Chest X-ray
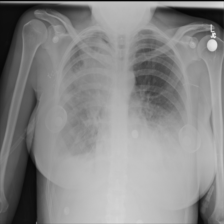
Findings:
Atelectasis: negative
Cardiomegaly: negative
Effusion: negative
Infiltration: negative
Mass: negative
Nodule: negative
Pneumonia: negative
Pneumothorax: negative
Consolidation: negative
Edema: negative
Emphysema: negative
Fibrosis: negative
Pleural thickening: negative
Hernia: negative